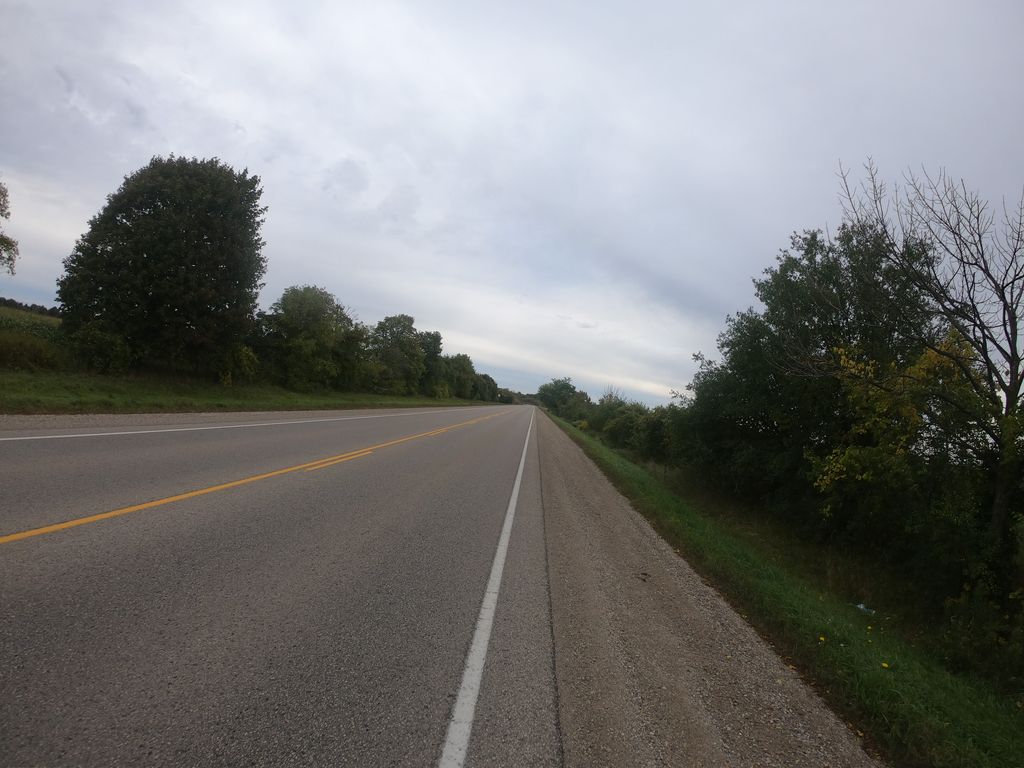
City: kitchener-waterloo